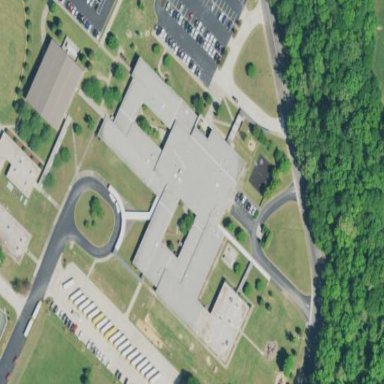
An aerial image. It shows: School building.